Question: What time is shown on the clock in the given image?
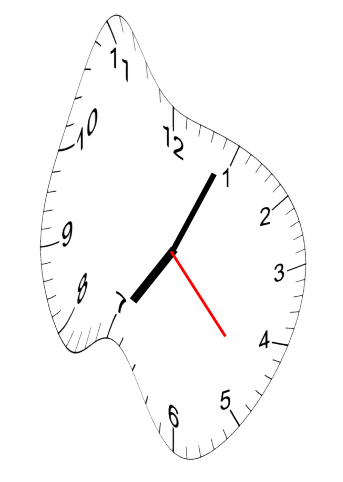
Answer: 07:04:23